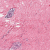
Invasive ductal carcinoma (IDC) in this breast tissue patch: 0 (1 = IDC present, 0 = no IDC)